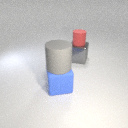
large gray rubber cylinder above large blue rubber cube